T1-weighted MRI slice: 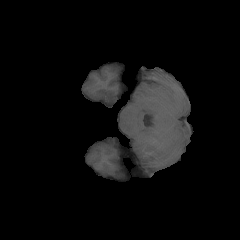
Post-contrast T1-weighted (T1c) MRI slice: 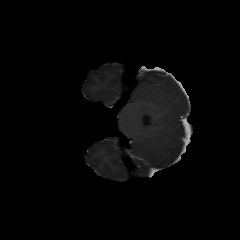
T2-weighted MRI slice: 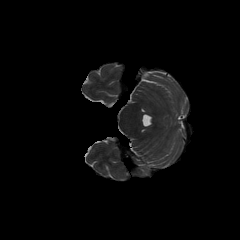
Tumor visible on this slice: no